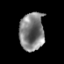
Tissue: prostate
Cell type: Epithelial cells
Senescence score: 0.2729
Nuclear area (px): 924
Mean DAPI intensity: 127.542